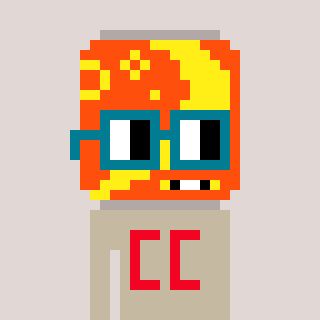
a pixel art character with square dark green glasses, a pop-shaped head and a bege-colored body on a warm background